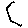
Label: hexagon